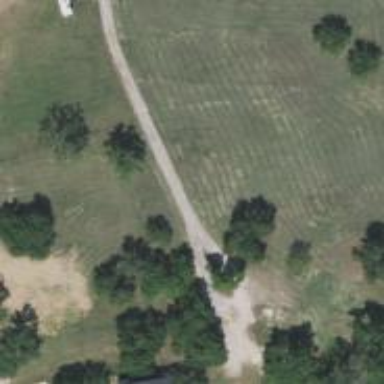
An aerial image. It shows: Driveway leading to service road.